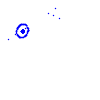
Particle: electron